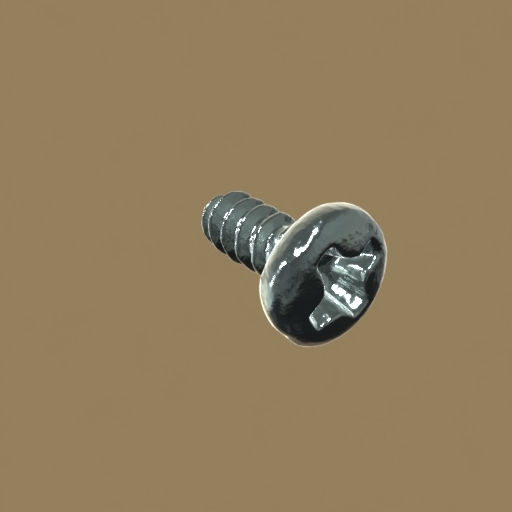
Label: screw